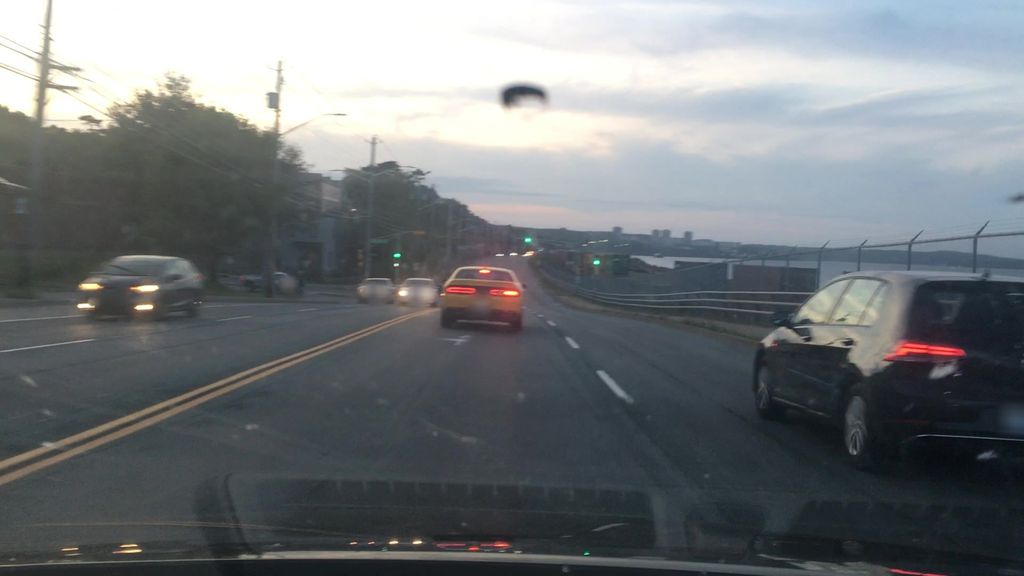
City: halifax